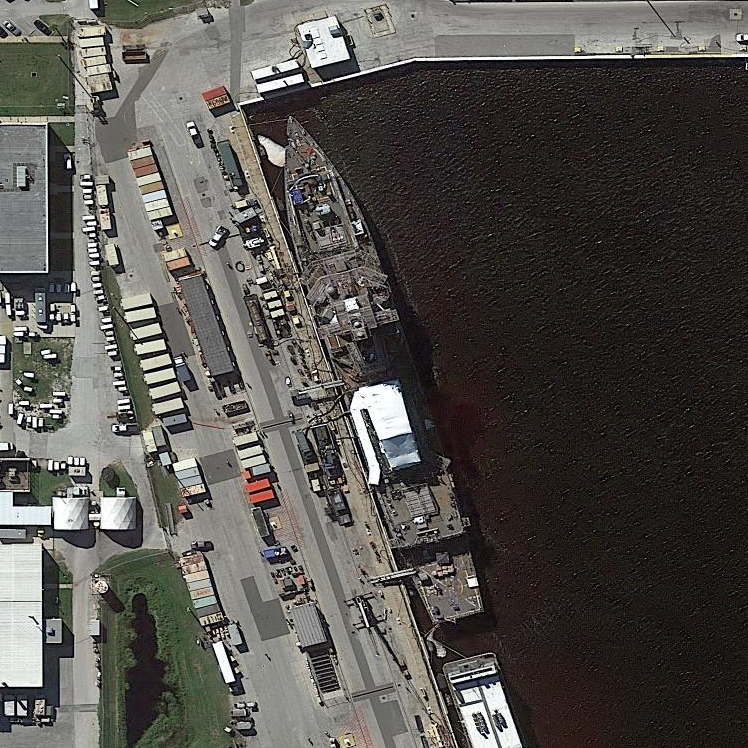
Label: destroyer